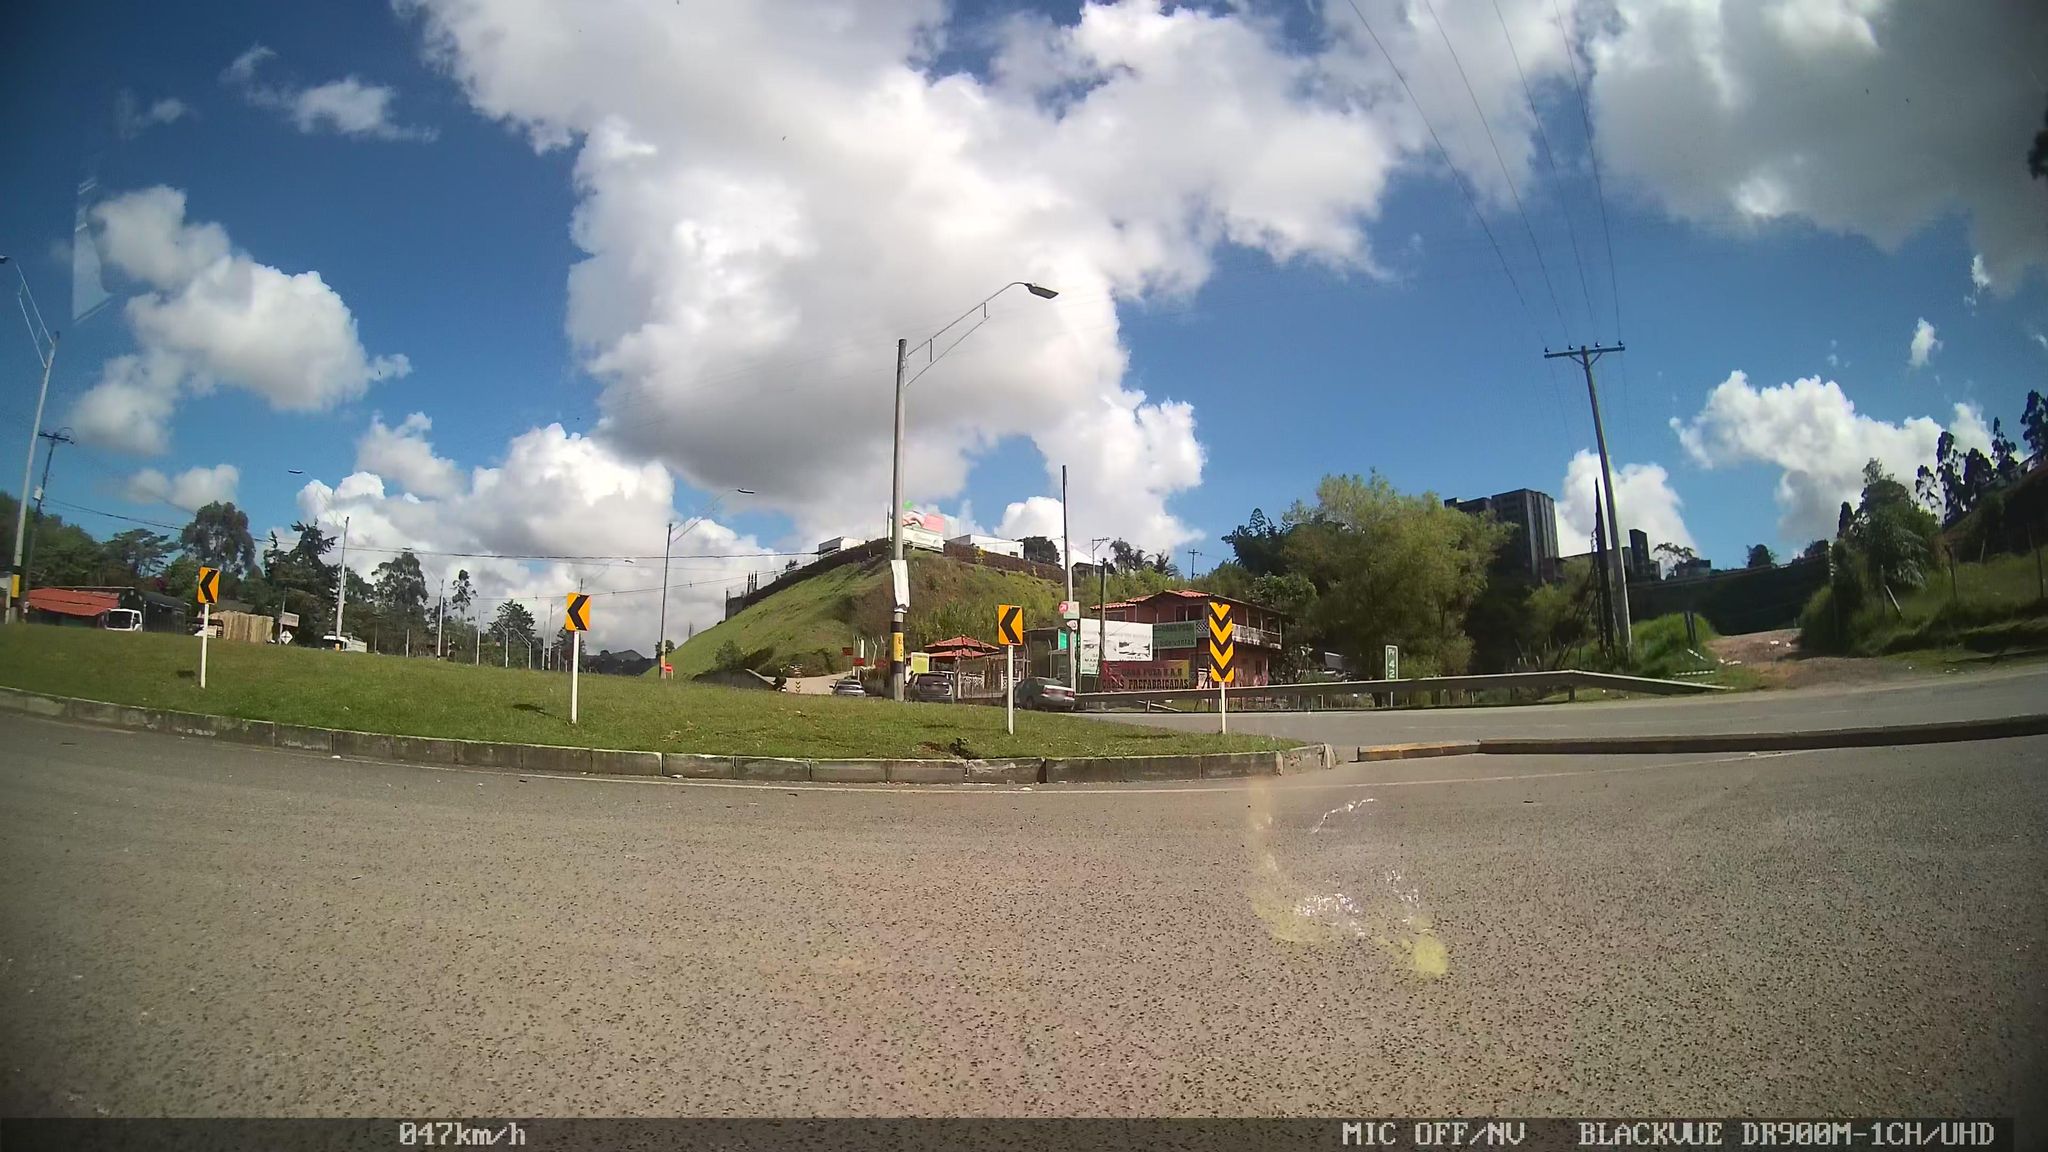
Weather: clear
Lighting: day
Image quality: good
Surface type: driving surface
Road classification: trunk_link
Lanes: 1
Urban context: dense urban cluster
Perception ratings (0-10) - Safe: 4.11, Lively: 4.63, Beautiful: 5.35, Boring: 1.61, Depressing: 7.84, Wealthy: 3.89